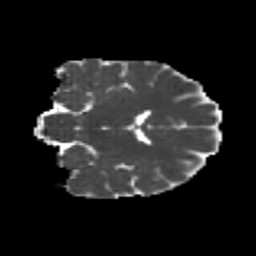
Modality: MD
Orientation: coronal
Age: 24
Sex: female
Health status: healthy
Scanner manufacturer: philips
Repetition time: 7.389 s
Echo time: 0.08599 s